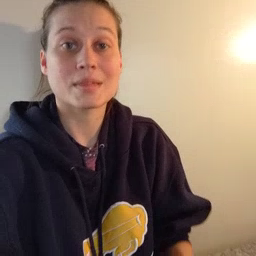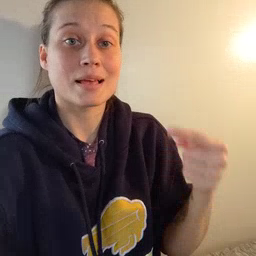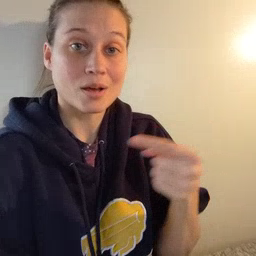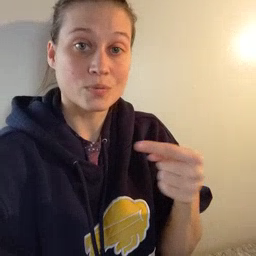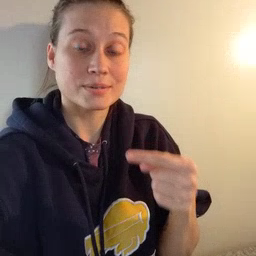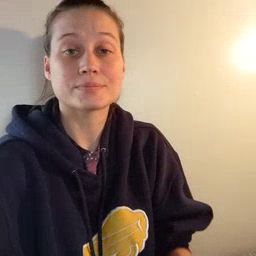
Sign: owie